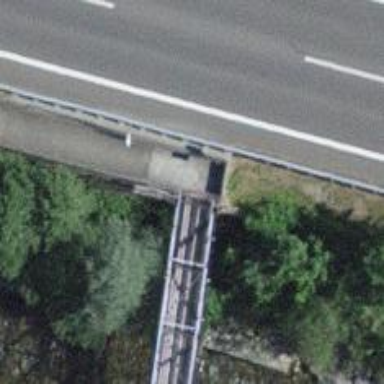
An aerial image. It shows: Bridge for cycleway.